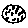
Label: moon